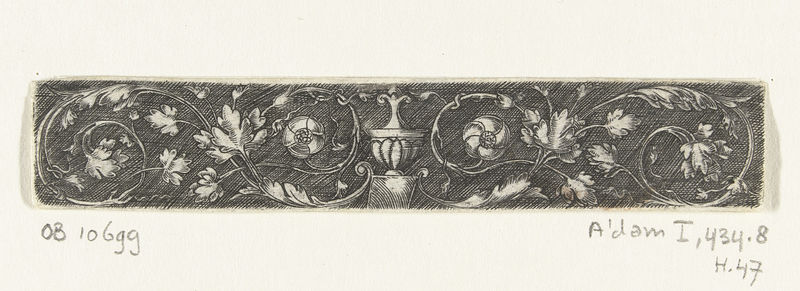
Titel: Twee dubbele voluten
Standort: Amsterdam
Institution: Rijksmuseum
Schlagwörter: white, black, gray, grey, flowers, pattern, print, brown, pot, vase, flower, baroque, drawing, black and white, decoration, ornament, shadow, etching, sketch, leaves, design, rectangle, symmetry, fountain, art, study, pencil, circle, floral, rose, book, cup, leaf, fresco, ornamental, rococo, adam, vine, vines, stem, words, concept, leafs, numbers, name, petal, petals, shaded, stems, stalk, address, wods, scrollwork, floraö, a'dam, 08, 106gg, adam i, 434.8, h.47